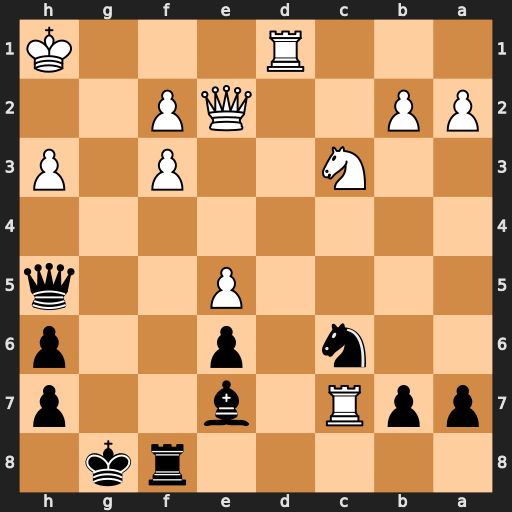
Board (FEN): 5rk1/ppR1b2p/2n1p2p/4P2q/8/2N2P1P/PP2QP2/3R3K
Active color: b
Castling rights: -
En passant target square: -
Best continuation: Qxh3+ Kg1 Kh8 Ne4 Rg8+